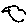
Label: bird